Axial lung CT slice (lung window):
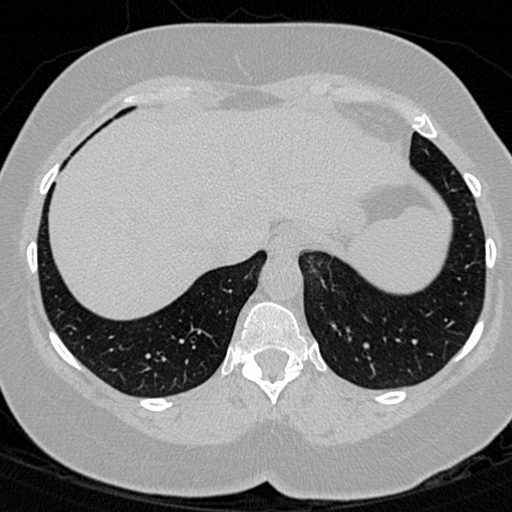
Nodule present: no